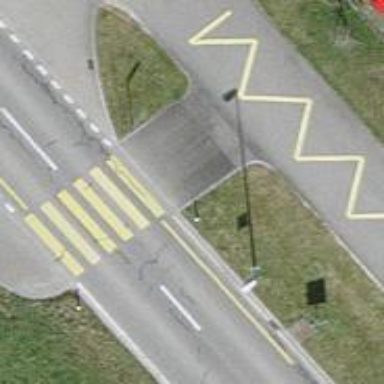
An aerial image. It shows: Kerb barrier.